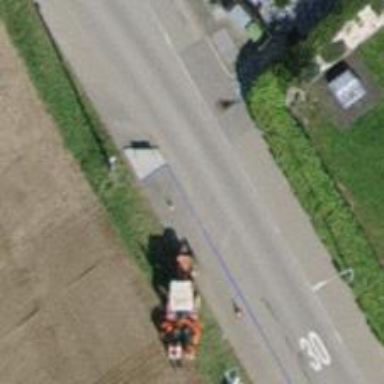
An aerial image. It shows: Traffic calming feature called choker.